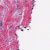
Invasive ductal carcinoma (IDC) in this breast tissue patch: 0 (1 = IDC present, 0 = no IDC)